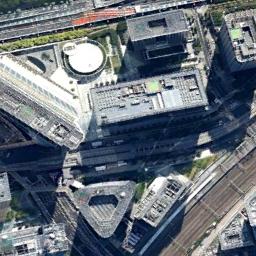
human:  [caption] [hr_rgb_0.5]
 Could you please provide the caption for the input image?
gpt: There are several tall buildings .

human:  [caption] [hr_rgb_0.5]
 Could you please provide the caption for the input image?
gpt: A commercial area has some buildings of different shapes and some roads go through the commercial area .

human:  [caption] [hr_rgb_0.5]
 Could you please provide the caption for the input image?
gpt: The commercial area is near many roads .

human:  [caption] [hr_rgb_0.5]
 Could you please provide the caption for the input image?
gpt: In a business district there are many tall buildings of different shapes and several roads and many trees .

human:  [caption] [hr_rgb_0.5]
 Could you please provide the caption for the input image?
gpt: A commercial area with some buildings .